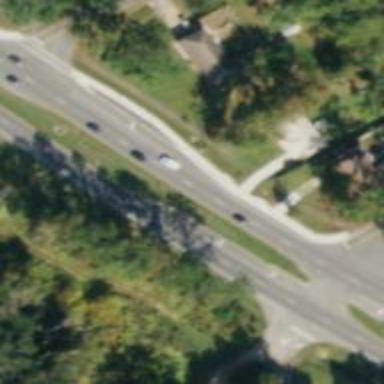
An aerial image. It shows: Asphalt road classified as trunk highway.